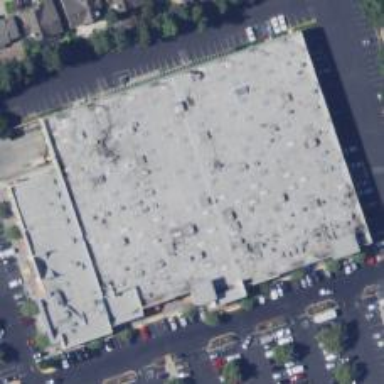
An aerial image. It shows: Supermarket.